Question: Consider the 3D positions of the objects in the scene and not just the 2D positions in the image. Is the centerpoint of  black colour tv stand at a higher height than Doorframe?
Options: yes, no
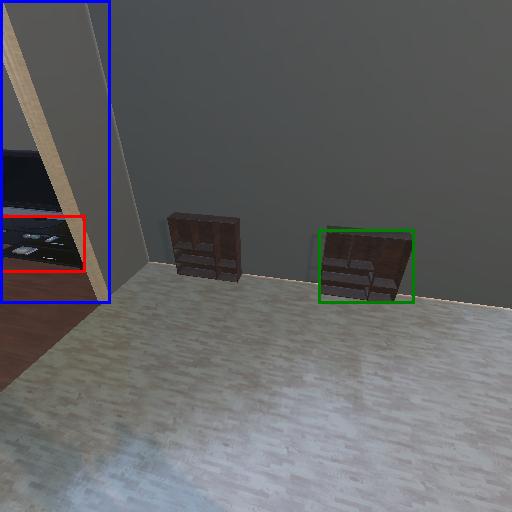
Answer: yes